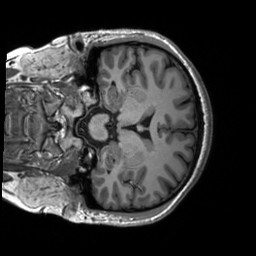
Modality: T1w
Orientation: coronal
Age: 27
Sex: male
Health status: healthy
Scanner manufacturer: siemens
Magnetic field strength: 3 T
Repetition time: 2.53 s
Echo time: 0.00227 s